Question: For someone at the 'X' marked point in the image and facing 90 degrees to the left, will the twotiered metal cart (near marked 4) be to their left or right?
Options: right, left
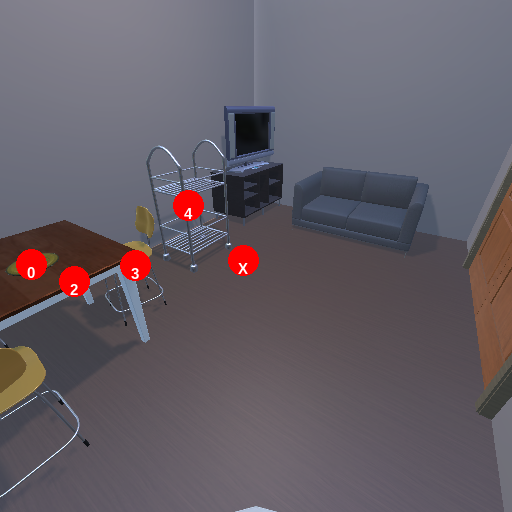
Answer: right